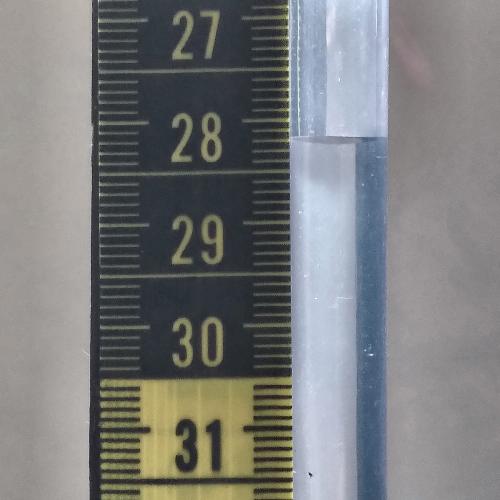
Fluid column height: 28.2 cm